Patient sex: F
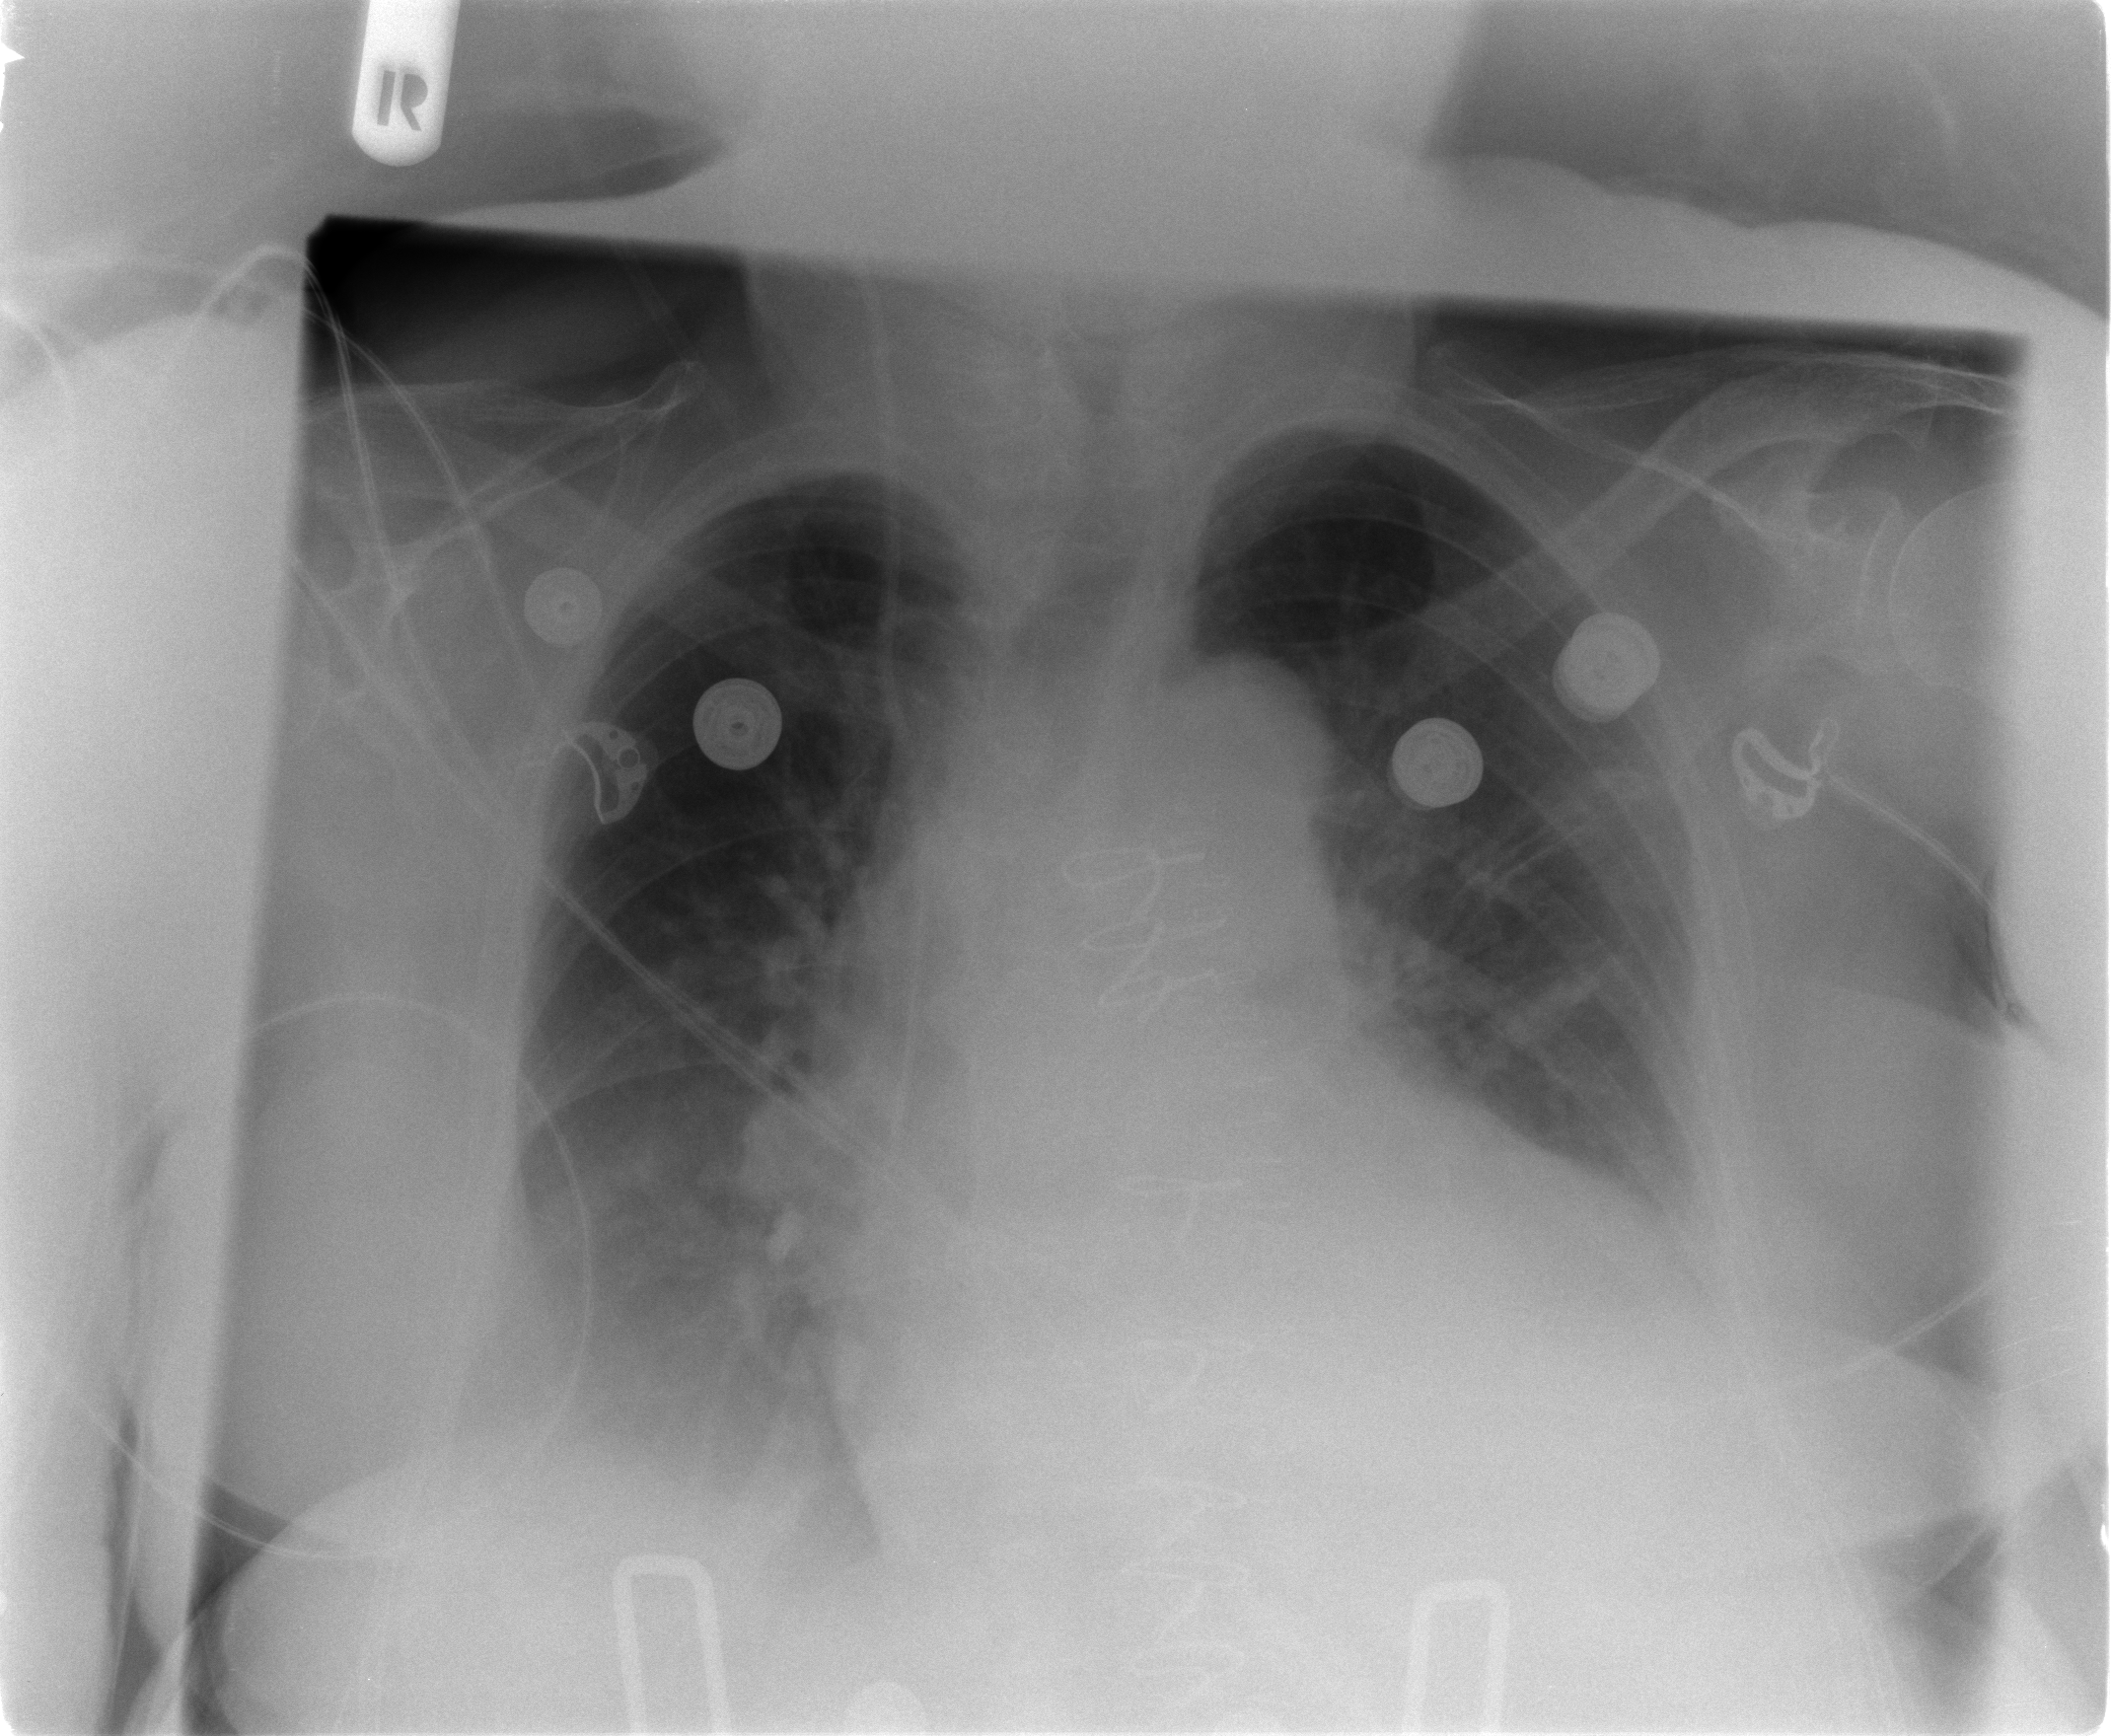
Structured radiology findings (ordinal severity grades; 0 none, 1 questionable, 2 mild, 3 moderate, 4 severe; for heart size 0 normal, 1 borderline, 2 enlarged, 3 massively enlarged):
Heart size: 2
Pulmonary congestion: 0
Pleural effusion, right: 2
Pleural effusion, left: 2
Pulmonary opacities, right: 0
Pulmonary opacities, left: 2
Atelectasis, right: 2
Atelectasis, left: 2